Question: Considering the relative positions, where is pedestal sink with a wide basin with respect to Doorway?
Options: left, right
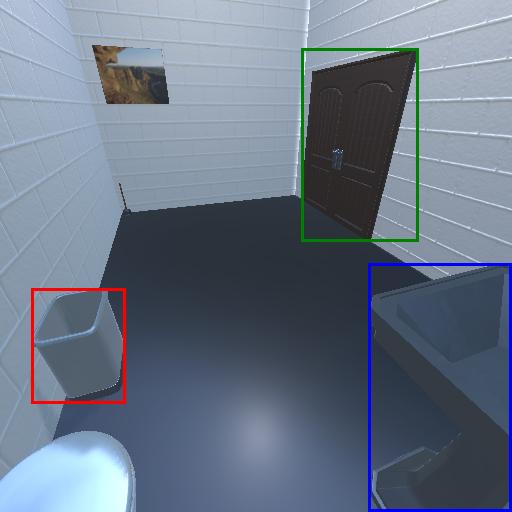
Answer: left